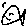
Label: fish